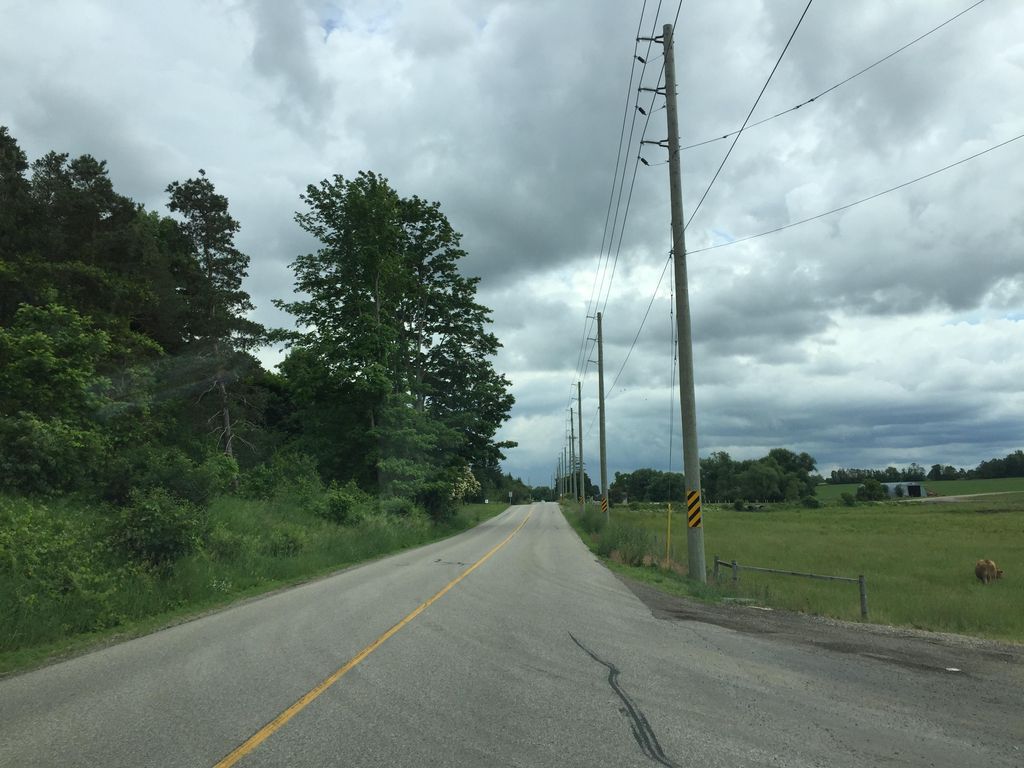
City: kitchener-waterloo